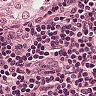
Metastatic tissue present: no